Question: The weirdest thing is happening, and I can't figure it out. I am making a StateBasedGame, and in one of the BasicGameStates, I'm trying to draw an image. It shows up white, though. Code:
'''
@Override
public void render(GameContainer arg0, StateBasedGame arg1,
Graphics g) throws SlickException {
// TODO Auto-generated method stub
g.setBackground(Color.blue);
Image image = new Image("res/Sniper Scope (Border).png");
g.drawImage(image, 230,100);
}
'''
It seems to be finding the image (it doesn't crash), but all that comes up is this:

Any help would be greatly appreciated.
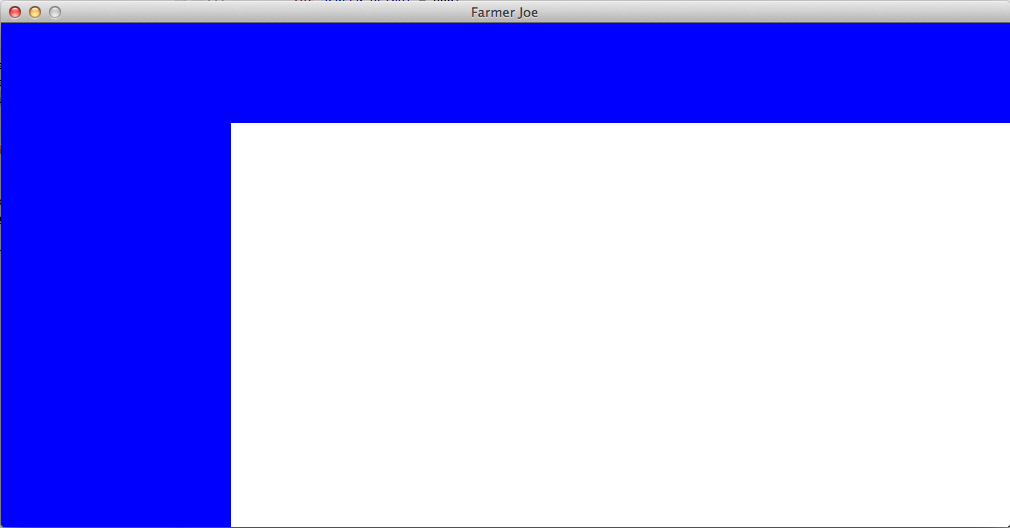
Answer: Move your image initialization/declaration into the init method. If you wish to call the image in the render scope, you should have the image set to be a global variable, then initialize it in the Init method.
Edit: also, image classes in slick have draw(x, y) methods available! So no need for g.drawImage().
Example:
Image img = New Image("res/Image.png");
Render method:
img.draw(0, 0);